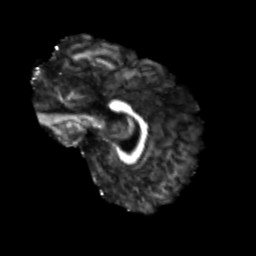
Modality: FA
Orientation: sagittal
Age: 23
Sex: male
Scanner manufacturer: siemens
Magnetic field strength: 3 T
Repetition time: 3.5 s
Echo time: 0.125 s